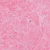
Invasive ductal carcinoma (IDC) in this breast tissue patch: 0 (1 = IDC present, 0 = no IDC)